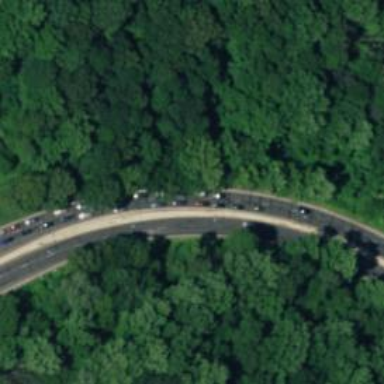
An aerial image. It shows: Asphalt road classified as primary highway with expressway characteristics.